Field crop: maize
Growth stage: 2
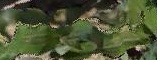
Species: maize